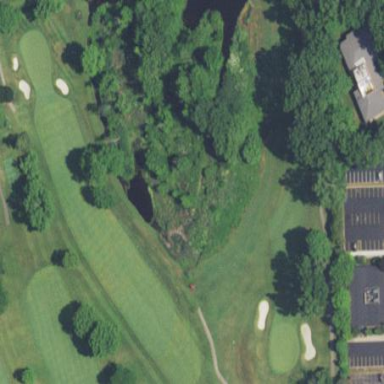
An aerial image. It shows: Scenic golf fairway.